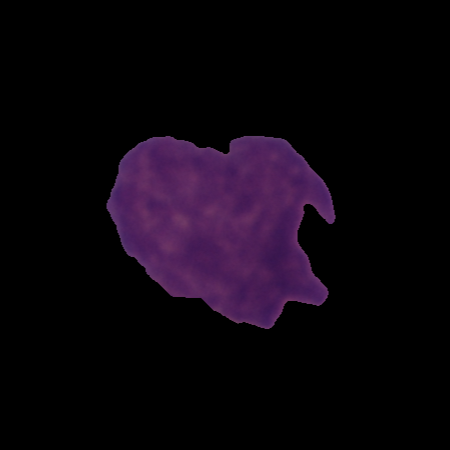
Label: cancer